Question: So I have this table (table1):

I need to know all the 'num' who dont know HTML
I tried - 'SELECT num FROM table1 WHERE package <> HTML'
The problem is, for example, that NUM 2 knows Excel aswell, so he still shows up in the result...
Any ideas?
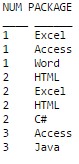
Answer: '''
SELECT DISTINCT num FROM table1
WHERE
(num NOT IN (SELECT num FROM table1 WHERE package = 'HTML'))
'''
I don't have access to a MySQL box at this moment, but that should work.